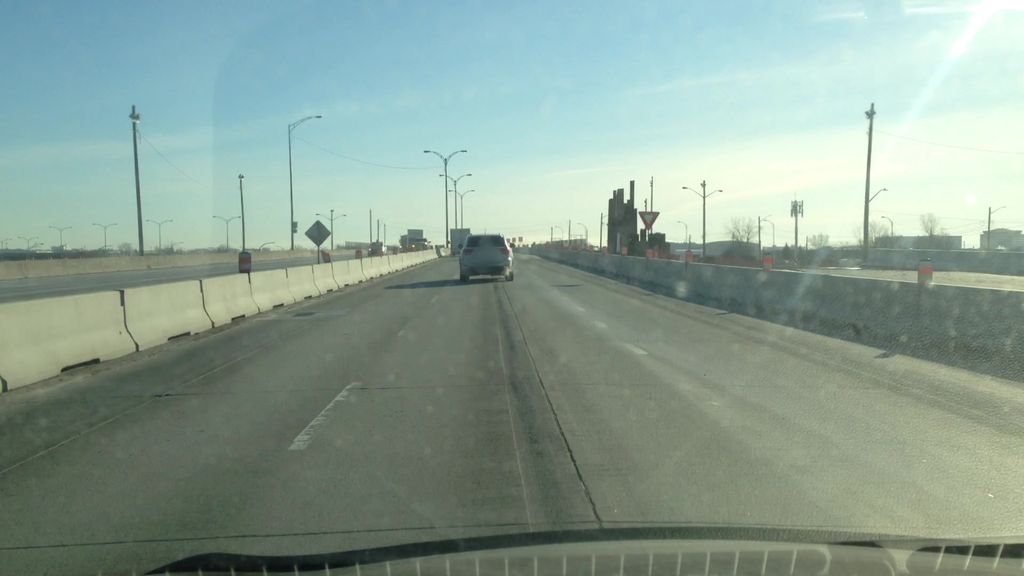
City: montreal